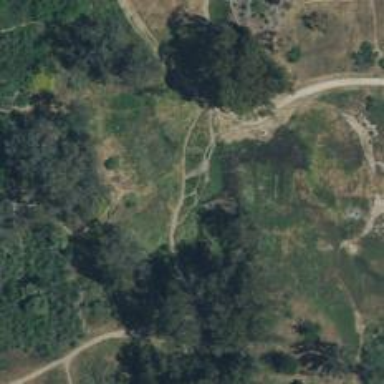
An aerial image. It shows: Path.